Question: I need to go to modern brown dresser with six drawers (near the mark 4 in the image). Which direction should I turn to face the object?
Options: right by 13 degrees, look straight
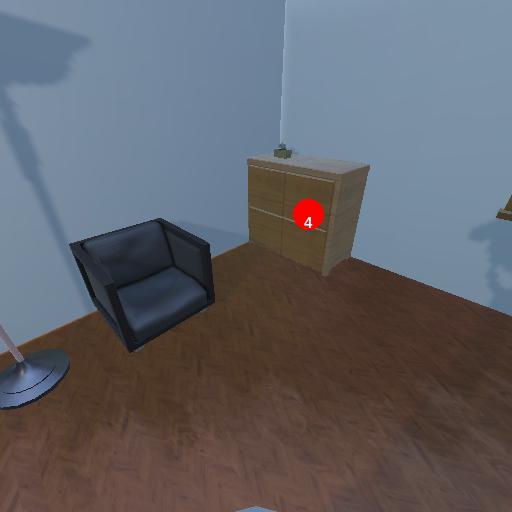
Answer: right by 13 degrees